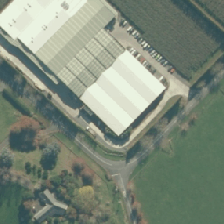
Land cover: urban_build_up